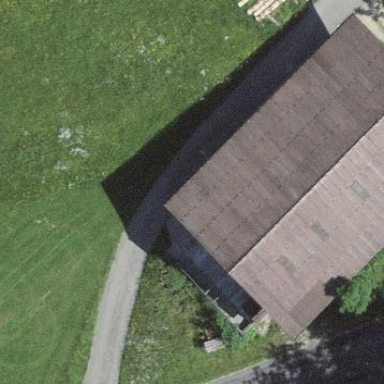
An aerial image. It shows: Stylish building.